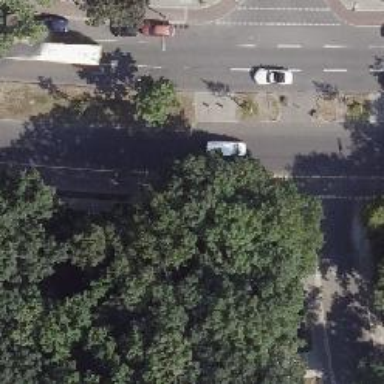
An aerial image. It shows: Dual carriageway secondary road with asphalt surface.